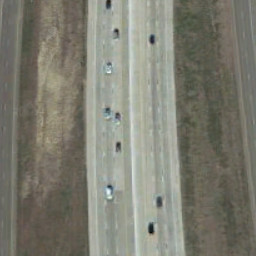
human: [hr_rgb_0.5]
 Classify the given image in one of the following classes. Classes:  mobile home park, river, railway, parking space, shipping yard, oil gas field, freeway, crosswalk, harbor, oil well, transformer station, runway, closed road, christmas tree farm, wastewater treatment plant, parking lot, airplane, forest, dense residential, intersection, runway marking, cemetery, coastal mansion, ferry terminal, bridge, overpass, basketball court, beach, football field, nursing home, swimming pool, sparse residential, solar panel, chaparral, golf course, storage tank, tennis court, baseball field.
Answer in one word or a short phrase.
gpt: freeway